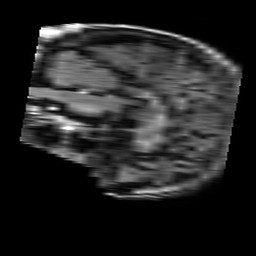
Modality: FLAIR
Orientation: sagittal
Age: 48
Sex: female
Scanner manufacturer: philips
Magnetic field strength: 3 T
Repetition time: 11 s
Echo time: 0.125 s